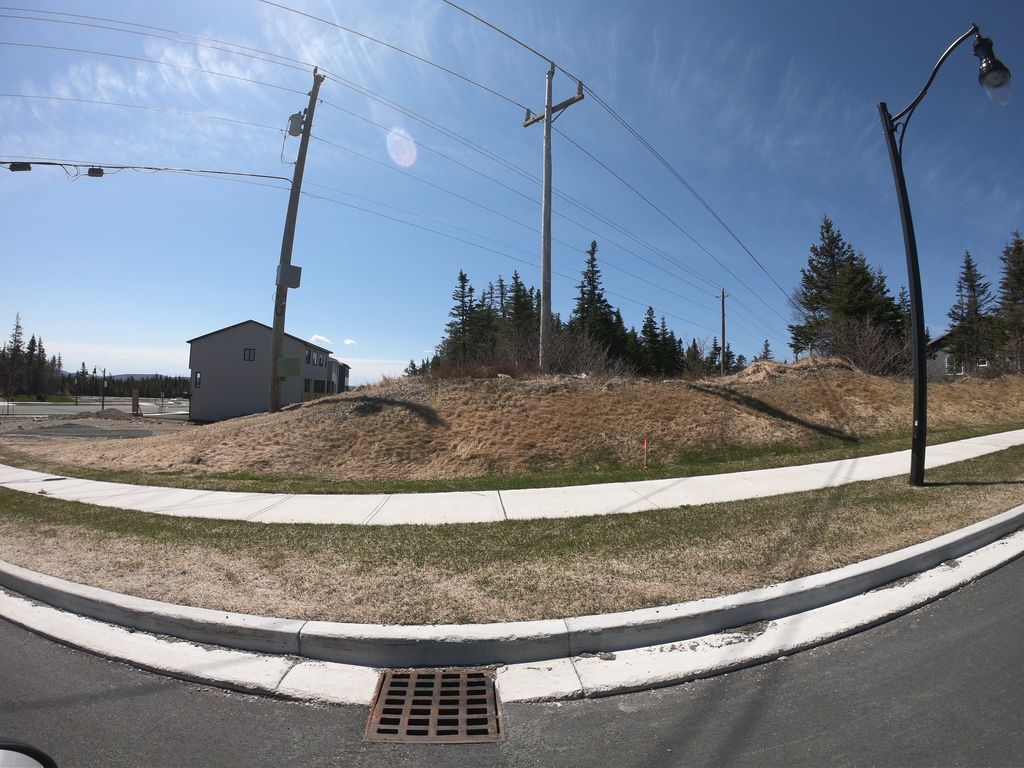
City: st_johns